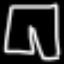
Label: pants